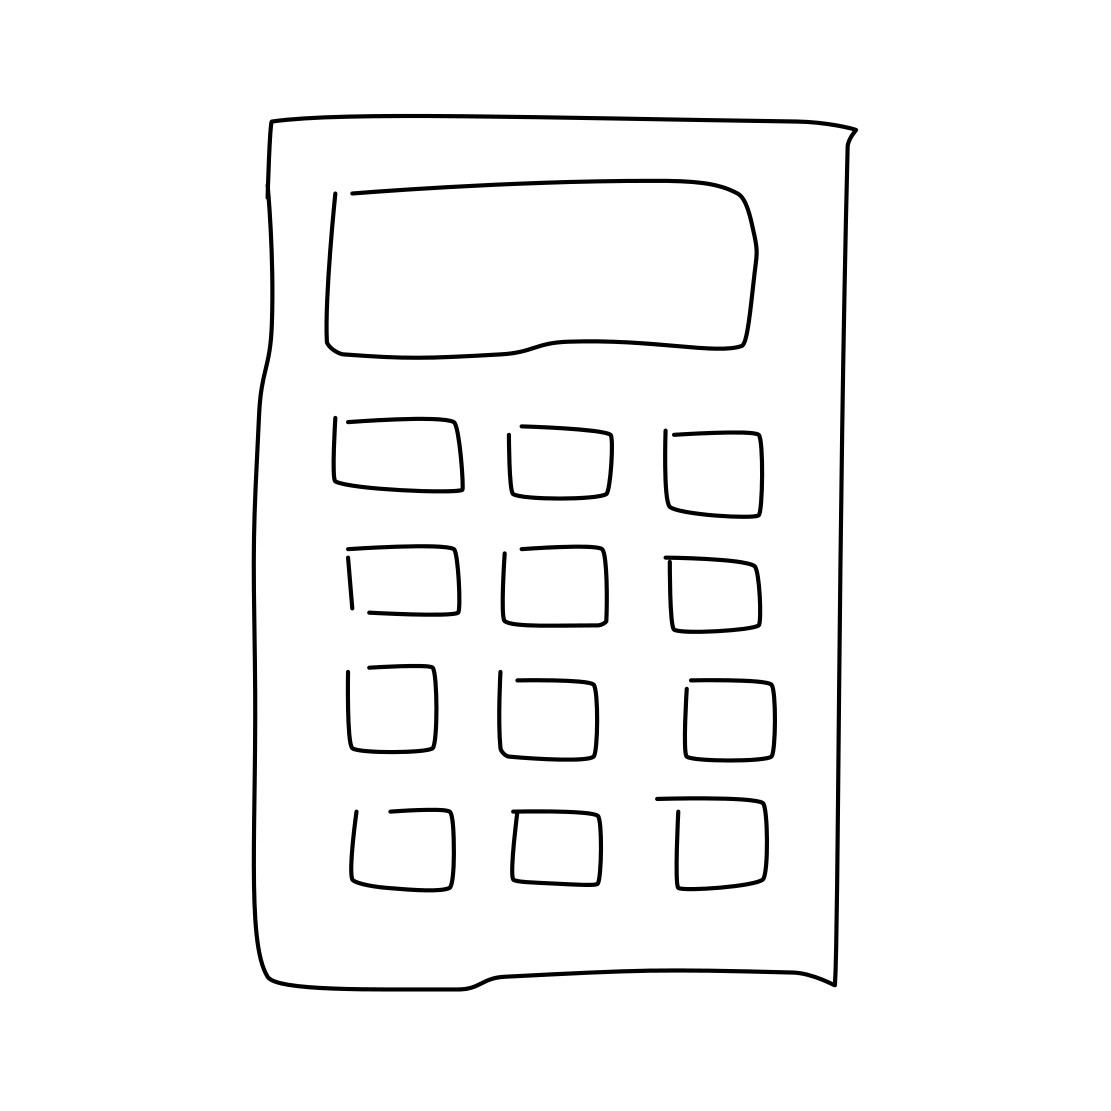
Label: calculator